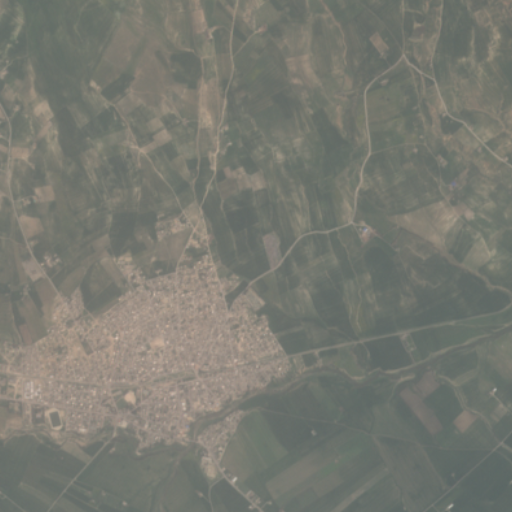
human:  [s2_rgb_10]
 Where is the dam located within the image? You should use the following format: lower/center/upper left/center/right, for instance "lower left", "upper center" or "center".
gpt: The dam is located in the upper right of the image.
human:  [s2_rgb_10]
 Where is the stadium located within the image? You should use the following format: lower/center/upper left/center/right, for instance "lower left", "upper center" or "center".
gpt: The stadium is located in the lower left of the image.
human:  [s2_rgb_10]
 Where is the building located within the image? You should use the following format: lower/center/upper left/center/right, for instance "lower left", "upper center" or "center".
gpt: There is no building in the image.